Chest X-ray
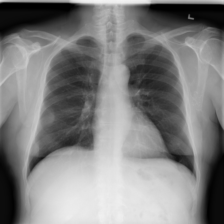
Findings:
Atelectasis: negative
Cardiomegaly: negative
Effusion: negative
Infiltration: positive
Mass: negative
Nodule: positive
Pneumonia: negative
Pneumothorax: negative
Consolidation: negative
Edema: negative
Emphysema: negative
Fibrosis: negative
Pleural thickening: negative
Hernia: negative